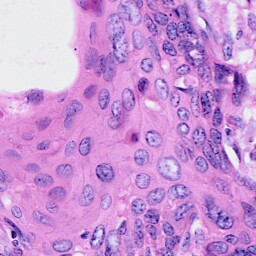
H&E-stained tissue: Cervix